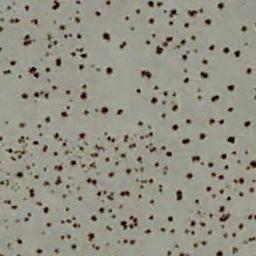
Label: chaparral